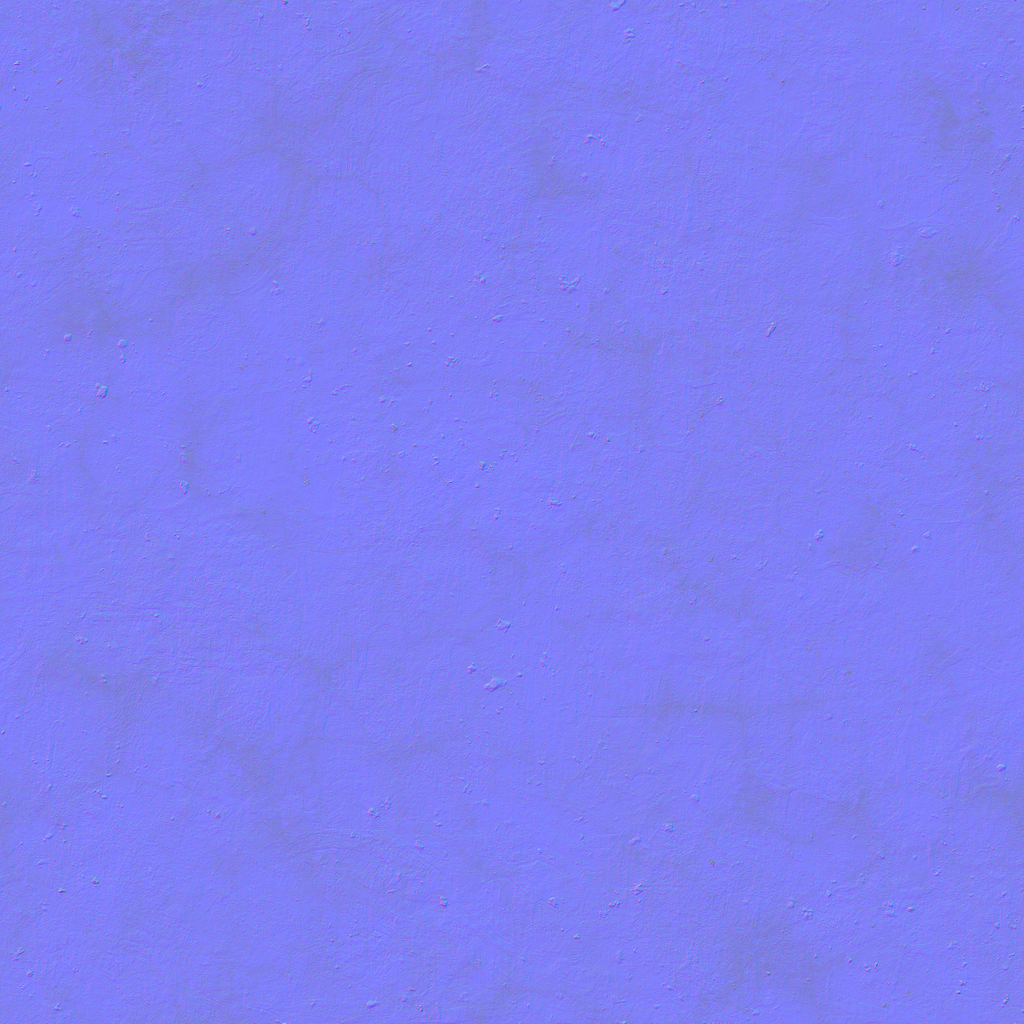
Texture map type: NormalDX